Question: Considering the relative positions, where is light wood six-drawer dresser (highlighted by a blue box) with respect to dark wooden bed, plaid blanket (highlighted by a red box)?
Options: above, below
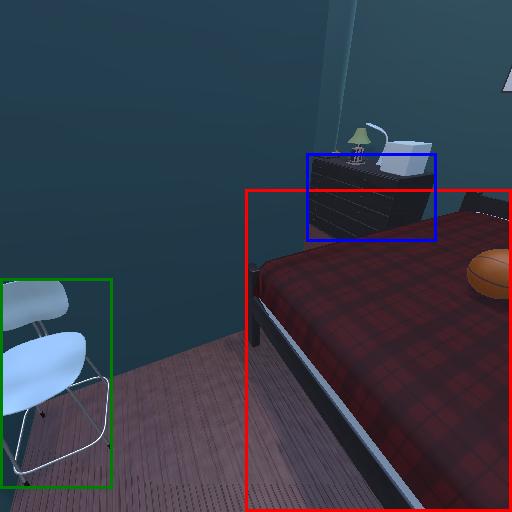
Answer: above